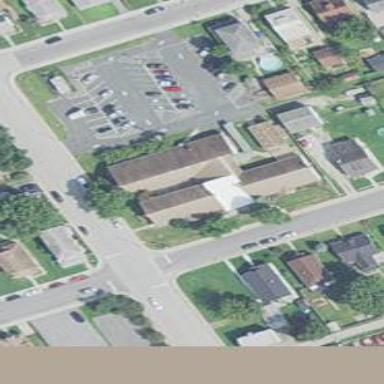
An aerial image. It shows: Community center building.